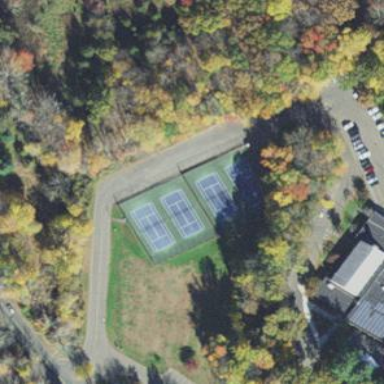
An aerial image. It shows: Tennis court on pitch designated for leisure land.